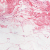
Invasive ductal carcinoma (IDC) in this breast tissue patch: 0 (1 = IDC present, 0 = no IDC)